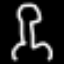
Label: mushroom